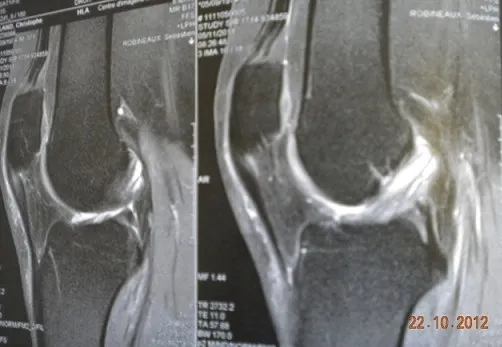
Sagittal T2-weighted image showing increased intraligamentous signal intensity of the ACL.
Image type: radiology (mri)